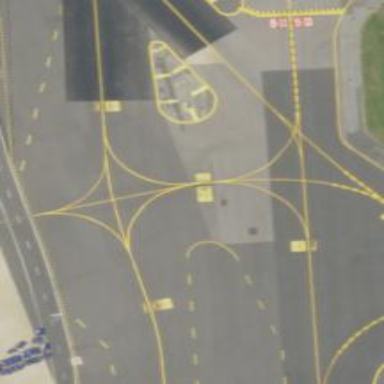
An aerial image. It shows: Image of taxiway at airport.